Question: I'm attempting to recreate the shadow from the image below:
It's the shadow between the two colors I'm trying to recreate using box-shadow. But I can't figure it out.
Here's my code:
'''
box-shadow: inset 0 0 2px 0px #000000;
'''
The shadow appears on both sides and is too strong compared to what I'm trying to achieve. Any suggestions?
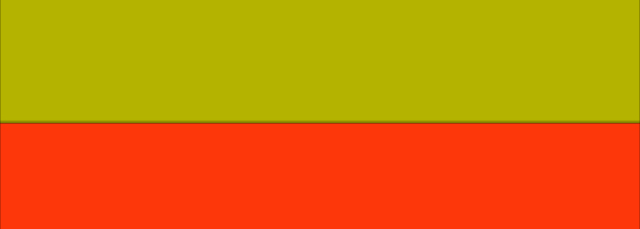
Answer: I've made the below fiddle from complete scratch, you can use it if you like it
<URL>
'''
<div class="one"></div>
<div class="two"></div>
<div class="three"></div>
.one {
background: #B4B300;
height: 100px;
}
.two {
background: #FD370A;
height: 100px;
box-shadow: 0 0 5px #212121;
}
.three {
background: #fff;
height: 5px;
}
'''
Instead of using 'inset' shadow, am using a shadow which renders from all sides, right left are hidden as the 'div' spans entire row, the shadow at the bottom is hidden with another 'div' using 'background: #fff;'
> Note: I forgot to add '-moz' and '-webkit' prefixes so be sure you use
them if you want to support the older browsers too.